【题型】填空题　【知识点】函数　【难度】easy
如图为反比例函数 $y = \frac{k}{x}$ 的图象，请写出满足图象的一个 $k$ 的值\rule{2cm}{0.4pt}．

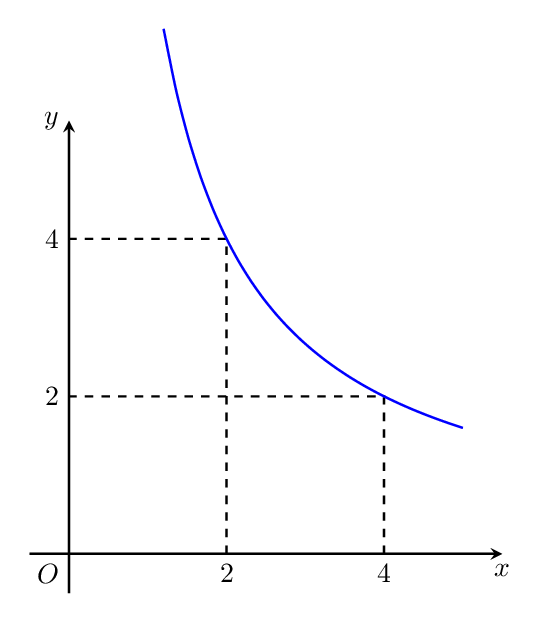
【解答】
\noindent \textbf{【答案】} $10$（答案不唯一）

\vspace{0.2cm}
\noindent \textbf{【分析】} 本题考查了反比例函数的图象和性质，根据图象可得比例系数$k$的对应坐标在$(2,4)$和$(4,4)$之间，即可得$2\times 4 < k < 4\times 4$，据此即可求解，掌握反比例函数的图象和性质是解题的关键．

\vspace{0.2cm}
\noindent \textbf{【详解】} 解：由图象可得，比例系数$k$的对应坐标在$(2,4)$和$(4,4)$之间，
$\therefore 2\times 4 < k < 4\times 4$，即$8 < k < 16$，
$\therefore$满足图象的一个$k$的值可以为$10$，
故答案为：$10$．